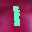
Label: 1